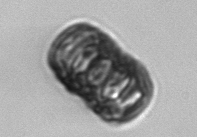
Label: Paralia_sulcata